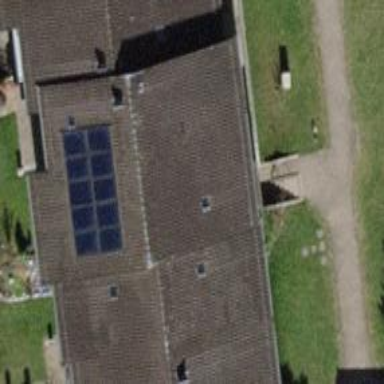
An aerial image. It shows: Building with tile roof.